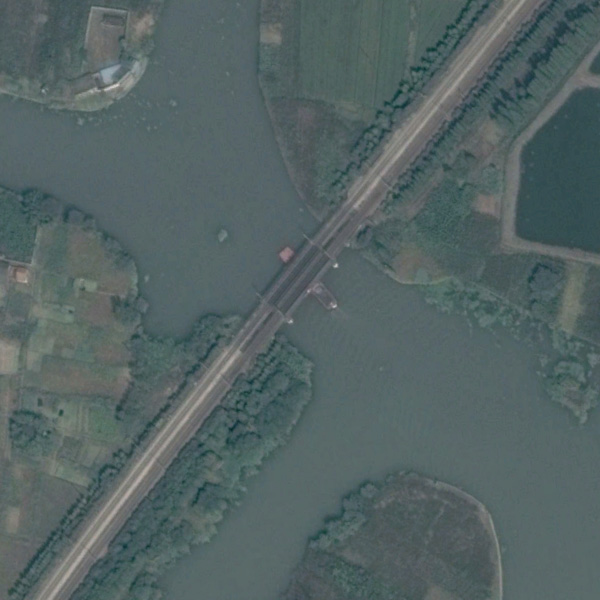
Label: Bridge